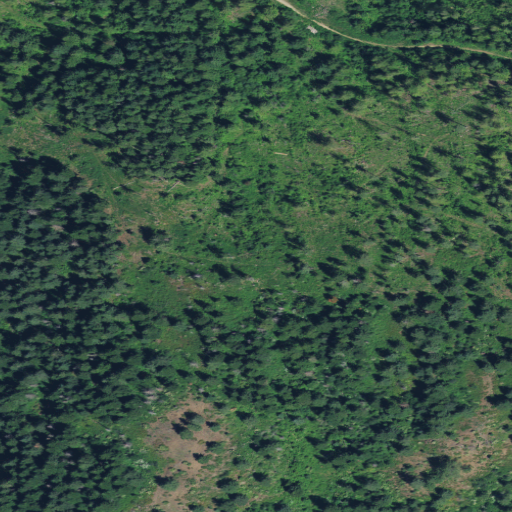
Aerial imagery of mountain in Idaho named Round Mountain containing only evergreen forest